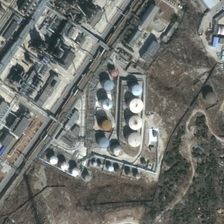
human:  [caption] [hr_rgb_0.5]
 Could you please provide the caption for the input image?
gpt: a large number of large storage tanks have been built in the factory .

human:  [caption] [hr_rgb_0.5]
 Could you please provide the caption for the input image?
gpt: a large number of large storage tanks have been built in the factory .

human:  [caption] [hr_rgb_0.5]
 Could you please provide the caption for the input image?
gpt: many factories have been built in the factory .

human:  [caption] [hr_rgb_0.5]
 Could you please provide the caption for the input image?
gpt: many factories have been built in the factory .

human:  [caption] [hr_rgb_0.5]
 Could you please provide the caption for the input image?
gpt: a large number of large storage tanks have been built in the factory .